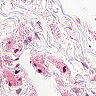
Metastatic tissue present: no